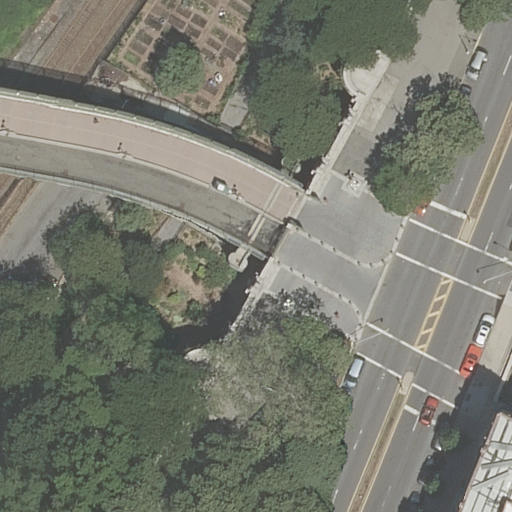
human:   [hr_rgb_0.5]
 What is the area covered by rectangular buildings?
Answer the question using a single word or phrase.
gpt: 0m2

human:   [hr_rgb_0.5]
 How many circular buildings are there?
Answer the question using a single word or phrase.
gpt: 0

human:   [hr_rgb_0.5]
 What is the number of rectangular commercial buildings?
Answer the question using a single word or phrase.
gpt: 0

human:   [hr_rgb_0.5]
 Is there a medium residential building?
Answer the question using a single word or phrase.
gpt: yes

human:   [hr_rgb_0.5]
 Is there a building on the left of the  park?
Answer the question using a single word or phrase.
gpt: no

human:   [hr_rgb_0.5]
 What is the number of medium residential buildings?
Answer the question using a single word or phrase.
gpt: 1

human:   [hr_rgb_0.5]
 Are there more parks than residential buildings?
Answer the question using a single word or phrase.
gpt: no

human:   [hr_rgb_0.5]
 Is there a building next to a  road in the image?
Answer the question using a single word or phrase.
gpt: yes

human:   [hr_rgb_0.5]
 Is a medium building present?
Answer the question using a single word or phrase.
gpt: yes

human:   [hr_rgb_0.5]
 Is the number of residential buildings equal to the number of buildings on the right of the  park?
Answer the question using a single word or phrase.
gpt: yes

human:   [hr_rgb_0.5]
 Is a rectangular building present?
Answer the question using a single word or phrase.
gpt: no

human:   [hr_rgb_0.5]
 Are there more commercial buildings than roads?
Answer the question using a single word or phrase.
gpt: no

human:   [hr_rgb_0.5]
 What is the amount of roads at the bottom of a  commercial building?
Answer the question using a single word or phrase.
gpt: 0

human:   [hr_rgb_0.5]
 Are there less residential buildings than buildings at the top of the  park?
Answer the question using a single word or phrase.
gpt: no

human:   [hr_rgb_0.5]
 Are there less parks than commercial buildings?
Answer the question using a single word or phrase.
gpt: no

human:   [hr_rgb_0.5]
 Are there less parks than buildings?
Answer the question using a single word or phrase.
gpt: no

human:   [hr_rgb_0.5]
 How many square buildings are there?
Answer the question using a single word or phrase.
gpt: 0

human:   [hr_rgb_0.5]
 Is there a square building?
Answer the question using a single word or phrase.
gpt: no

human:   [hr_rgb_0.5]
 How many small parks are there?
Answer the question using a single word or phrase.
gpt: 0

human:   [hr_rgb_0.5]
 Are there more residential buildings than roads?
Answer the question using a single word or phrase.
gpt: no

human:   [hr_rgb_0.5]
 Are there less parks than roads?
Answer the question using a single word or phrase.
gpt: yes

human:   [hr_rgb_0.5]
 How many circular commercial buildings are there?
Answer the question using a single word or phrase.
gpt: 0

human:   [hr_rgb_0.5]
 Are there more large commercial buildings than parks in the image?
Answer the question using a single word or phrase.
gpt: no

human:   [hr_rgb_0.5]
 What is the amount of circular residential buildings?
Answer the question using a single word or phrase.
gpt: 0

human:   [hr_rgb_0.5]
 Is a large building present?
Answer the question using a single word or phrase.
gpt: no

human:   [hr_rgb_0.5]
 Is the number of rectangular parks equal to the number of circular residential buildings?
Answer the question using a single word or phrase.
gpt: no

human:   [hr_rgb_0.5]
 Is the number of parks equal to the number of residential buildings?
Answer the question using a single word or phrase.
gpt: yes

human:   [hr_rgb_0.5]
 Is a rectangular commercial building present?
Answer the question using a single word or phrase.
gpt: no

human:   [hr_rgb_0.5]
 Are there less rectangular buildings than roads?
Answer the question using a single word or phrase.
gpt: yes

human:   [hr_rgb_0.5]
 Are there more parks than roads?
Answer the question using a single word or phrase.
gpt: no

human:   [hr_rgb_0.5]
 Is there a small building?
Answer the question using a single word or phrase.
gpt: no

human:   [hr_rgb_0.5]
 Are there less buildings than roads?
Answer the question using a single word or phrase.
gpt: yes

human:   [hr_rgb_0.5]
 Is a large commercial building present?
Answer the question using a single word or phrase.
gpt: no

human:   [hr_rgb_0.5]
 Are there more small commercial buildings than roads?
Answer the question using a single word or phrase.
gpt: no

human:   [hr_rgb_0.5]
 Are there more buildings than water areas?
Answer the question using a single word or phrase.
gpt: yes

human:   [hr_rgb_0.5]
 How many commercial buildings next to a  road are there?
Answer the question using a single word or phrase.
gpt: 0